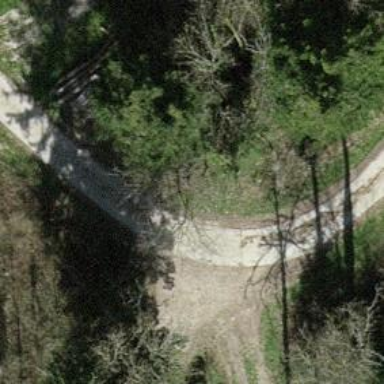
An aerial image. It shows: Culvert tunnel.